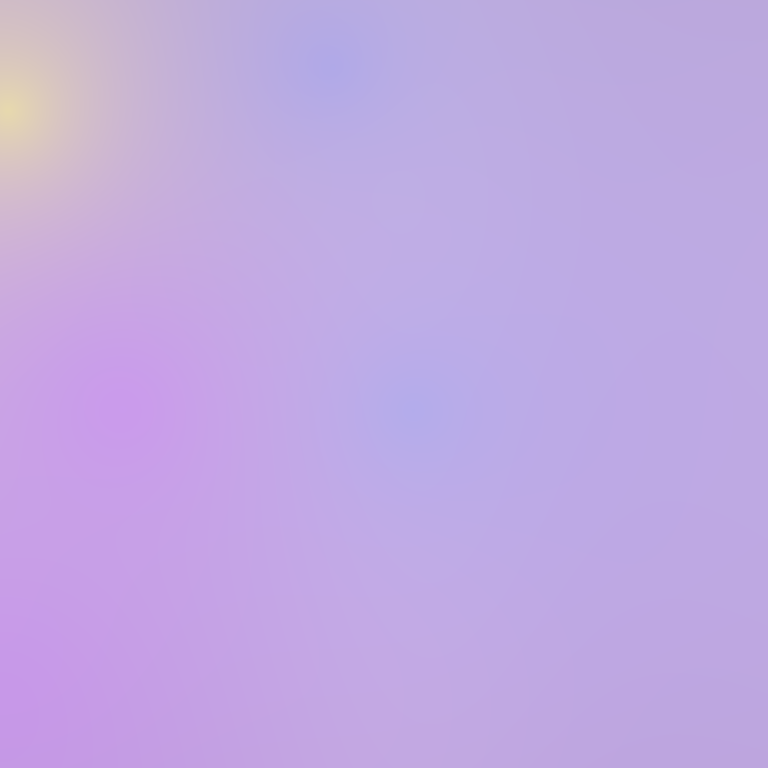
Abstract light effect, smooth gradient from soft lavender to gentle yellow, serene atmosphere, diffuse glow, no room, no furniture, no objects.